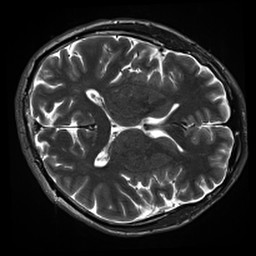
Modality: inplaneT2
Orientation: axial
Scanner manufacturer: siemens
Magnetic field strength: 3 T
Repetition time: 11 s
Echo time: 0.059 s